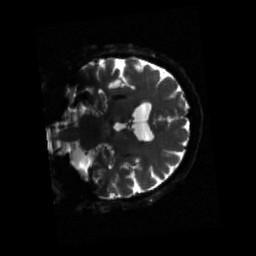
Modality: sbref
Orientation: coronal
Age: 76
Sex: female
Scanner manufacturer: siemens
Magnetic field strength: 3 T
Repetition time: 3.23 s
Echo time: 0.0892 s